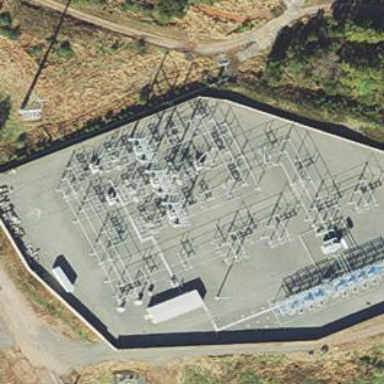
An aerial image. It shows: Switch used for power control.